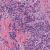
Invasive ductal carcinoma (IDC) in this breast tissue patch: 1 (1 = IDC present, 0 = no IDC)